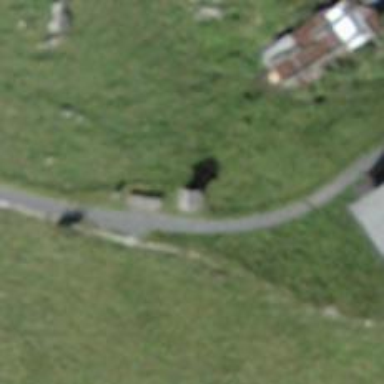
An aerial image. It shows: Bench.